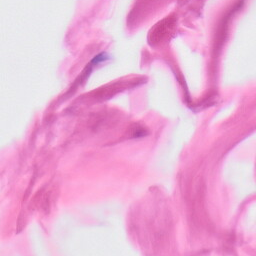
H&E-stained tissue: Skin